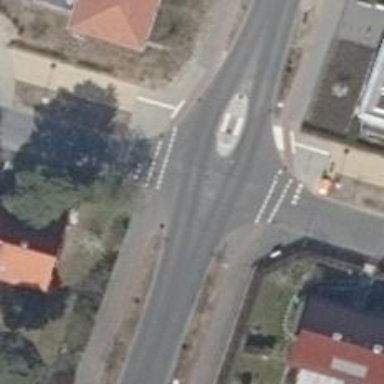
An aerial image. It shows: Road with "give way" sign.